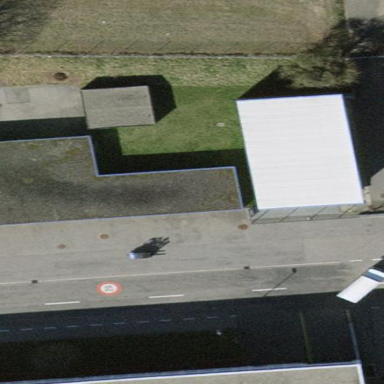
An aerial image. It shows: Industrial building.